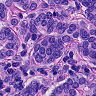
Metastatic tissue present: yes